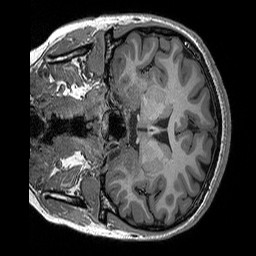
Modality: T1w
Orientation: coronal
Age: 19
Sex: female
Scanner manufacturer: siemens
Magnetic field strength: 3 T
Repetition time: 2.3 s
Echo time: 0.00298 s